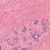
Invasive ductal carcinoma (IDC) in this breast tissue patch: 0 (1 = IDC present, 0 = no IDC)